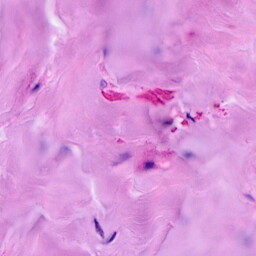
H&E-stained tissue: Breast